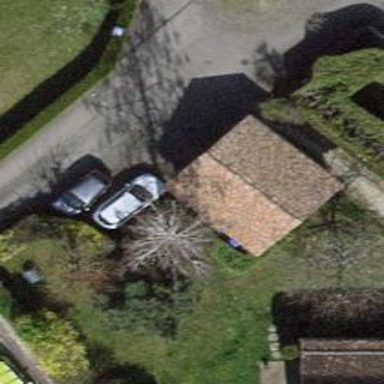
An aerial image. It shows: Detached building.